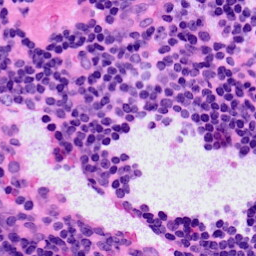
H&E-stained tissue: LymphNode